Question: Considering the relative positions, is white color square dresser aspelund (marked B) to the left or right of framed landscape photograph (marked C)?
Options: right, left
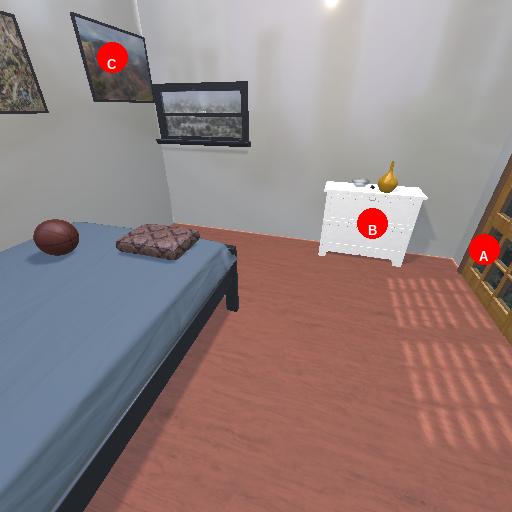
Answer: right